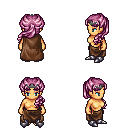
a pixel art fantasy rpg character, female body template, human, tanned skin, brown cape, robe skirt, pink princess hairstyle, iron tiara, metal boots, four views (front, back, left, right), 2x2 character sprite sheet, small pixel art, hard edges, no anti-aliasing